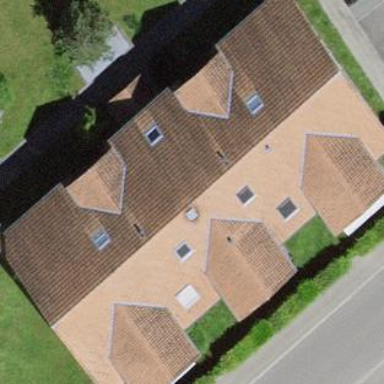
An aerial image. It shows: Residential building.